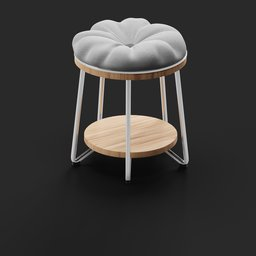
Label: furniture